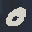
Label: 0